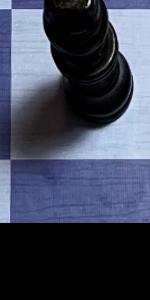
Label: Empty